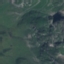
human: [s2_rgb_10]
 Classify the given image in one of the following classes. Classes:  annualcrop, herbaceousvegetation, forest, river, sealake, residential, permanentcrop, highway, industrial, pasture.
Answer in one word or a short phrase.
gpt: HerbaceousVegetation